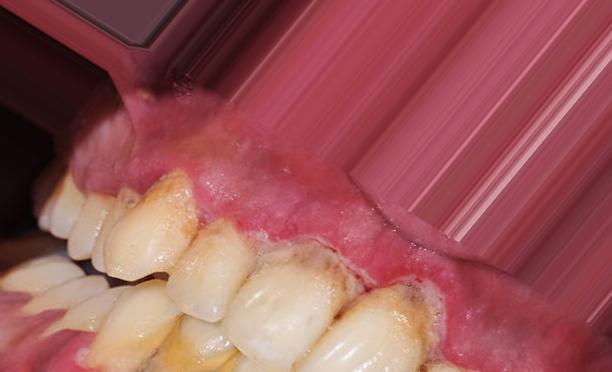
Condition: Tooth Discoloration